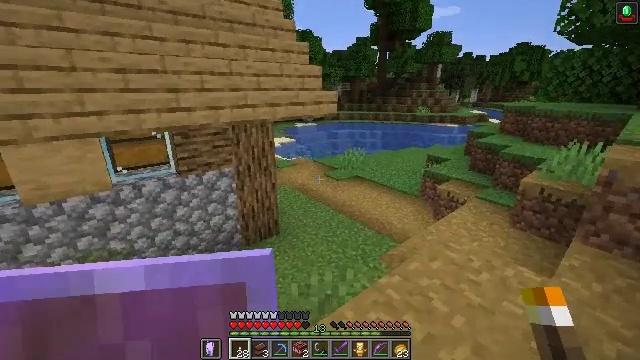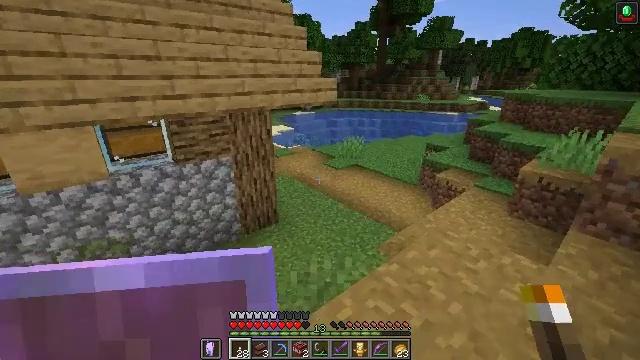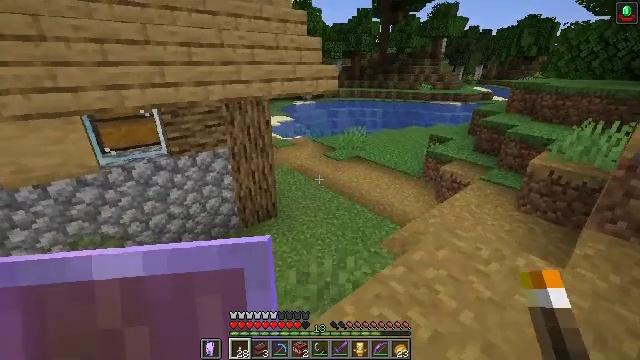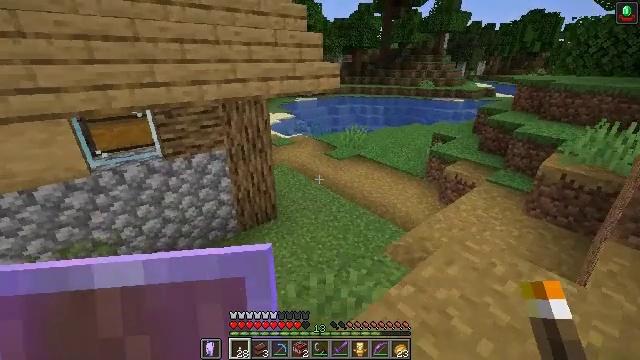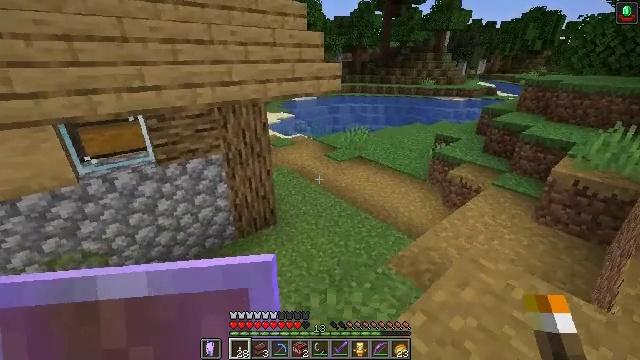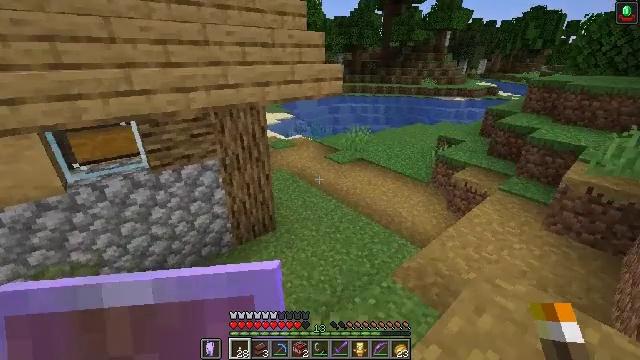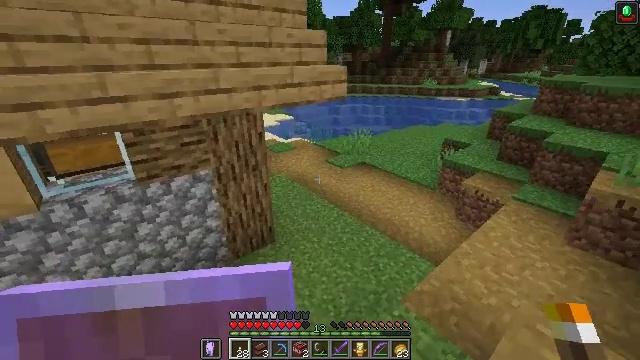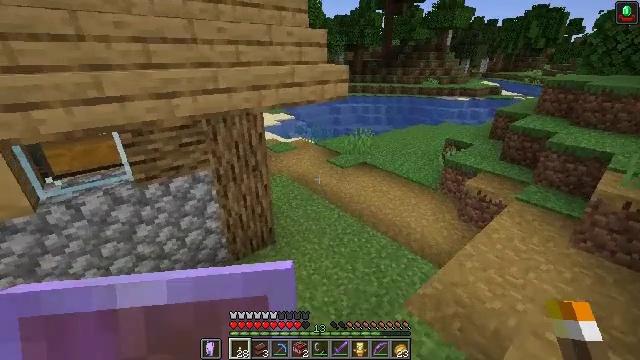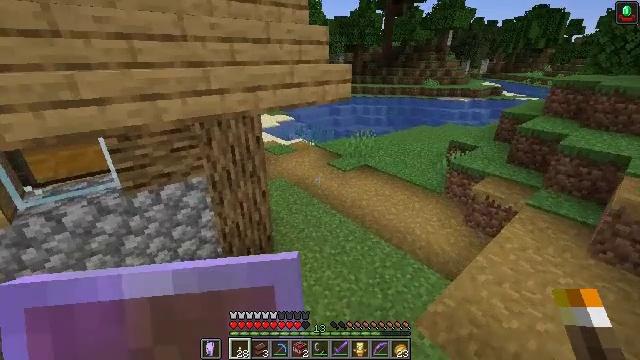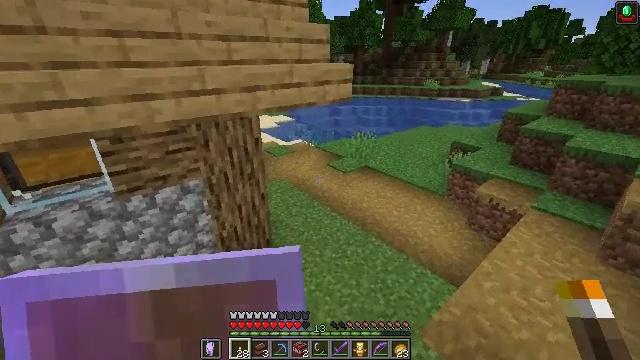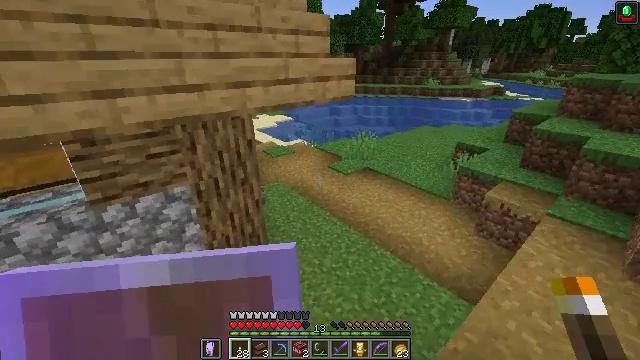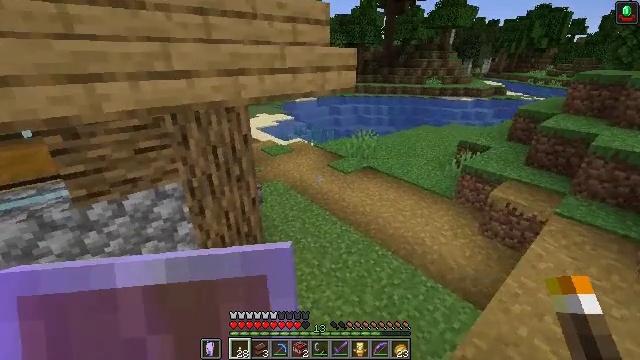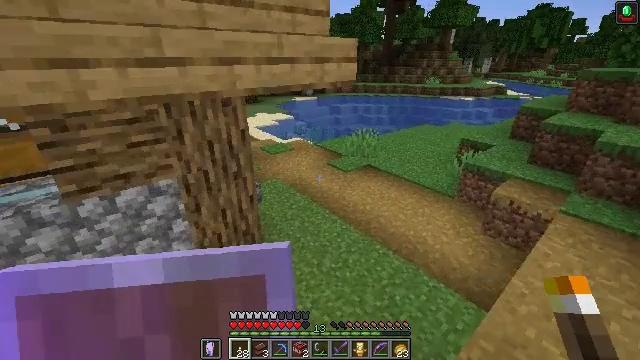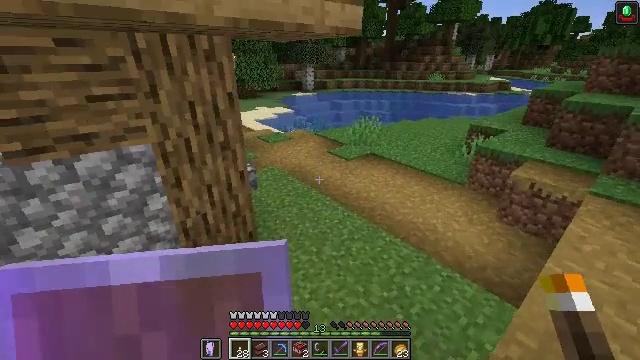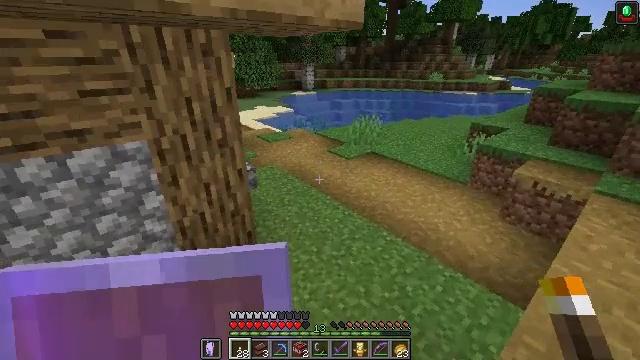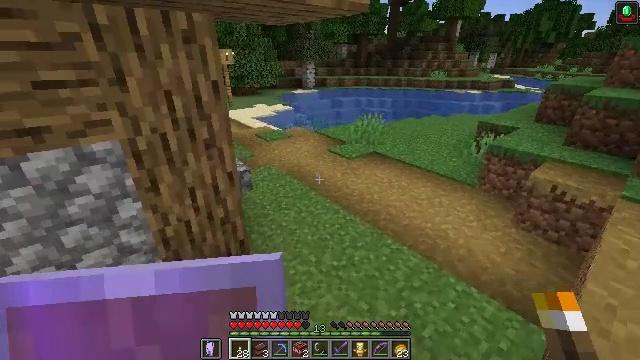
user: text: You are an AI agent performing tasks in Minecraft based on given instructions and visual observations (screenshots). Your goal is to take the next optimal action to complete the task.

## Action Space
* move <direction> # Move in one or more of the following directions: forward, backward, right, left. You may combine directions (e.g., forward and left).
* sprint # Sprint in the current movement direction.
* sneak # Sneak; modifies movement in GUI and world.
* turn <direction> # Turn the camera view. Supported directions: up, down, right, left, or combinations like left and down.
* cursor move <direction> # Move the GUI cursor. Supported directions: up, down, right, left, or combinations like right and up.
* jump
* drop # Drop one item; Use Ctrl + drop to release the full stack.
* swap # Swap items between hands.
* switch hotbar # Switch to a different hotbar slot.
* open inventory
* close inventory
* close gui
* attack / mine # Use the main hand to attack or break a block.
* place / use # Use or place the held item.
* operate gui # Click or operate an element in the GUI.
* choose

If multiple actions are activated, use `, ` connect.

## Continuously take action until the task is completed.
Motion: motion action
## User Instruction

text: Transform netherite scraps and gold into a netherite ingot.
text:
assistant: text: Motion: move forward, turn down
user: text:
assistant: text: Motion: move forward, turn down
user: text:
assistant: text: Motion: move forward
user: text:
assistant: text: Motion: move forward
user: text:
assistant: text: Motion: move forward
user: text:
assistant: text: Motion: move forward
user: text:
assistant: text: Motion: move forward
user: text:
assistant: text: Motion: move forward
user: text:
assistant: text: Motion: move forward
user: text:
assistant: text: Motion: move forward
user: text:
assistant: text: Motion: move forward
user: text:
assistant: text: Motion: move forward
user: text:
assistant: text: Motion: move forward
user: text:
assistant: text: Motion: move forward
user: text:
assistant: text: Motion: move forward
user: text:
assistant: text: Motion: move forward
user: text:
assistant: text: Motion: move forward
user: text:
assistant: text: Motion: move forward
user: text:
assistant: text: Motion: move forward
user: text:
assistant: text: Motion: move forward
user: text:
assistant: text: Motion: move forward, turn left
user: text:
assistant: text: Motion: move forward, turn left
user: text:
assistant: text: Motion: move forward, turn left
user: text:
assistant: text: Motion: move forward, turn left
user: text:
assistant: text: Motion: move forward and move right, turn left
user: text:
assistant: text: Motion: move forward and move right, turn left and up
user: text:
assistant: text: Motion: move forward and move right, turn left
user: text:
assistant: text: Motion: move forward and move right, turn left
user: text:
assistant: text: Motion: move forward and move right, turn left and up
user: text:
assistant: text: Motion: move forward and move right, turn left and up